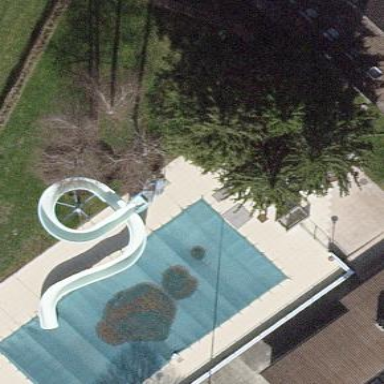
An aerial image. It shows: Outdoor swimming pool set in the ground.